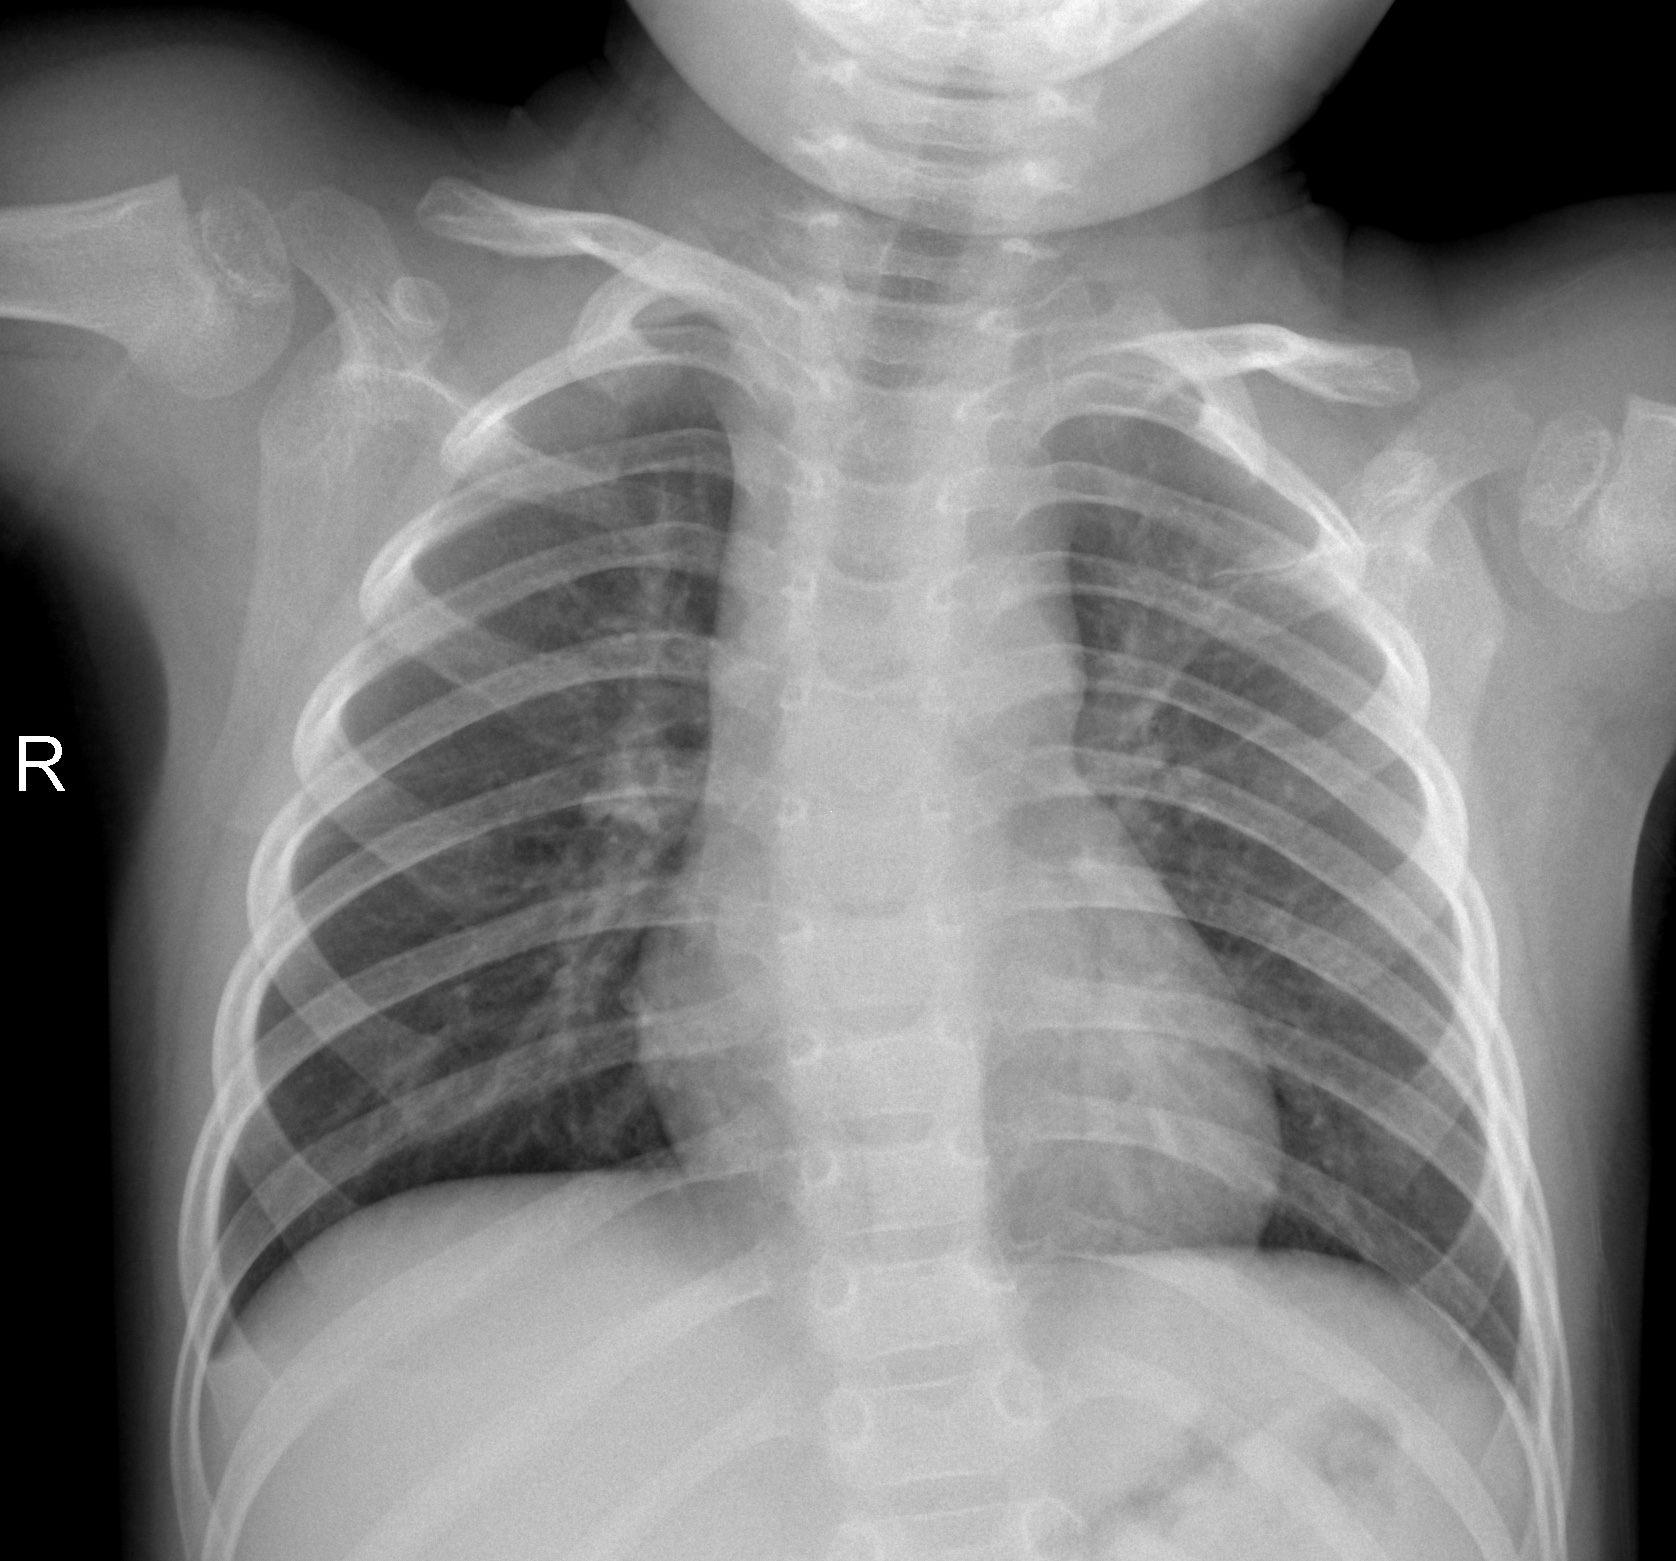
Diagnosis: NORMAL